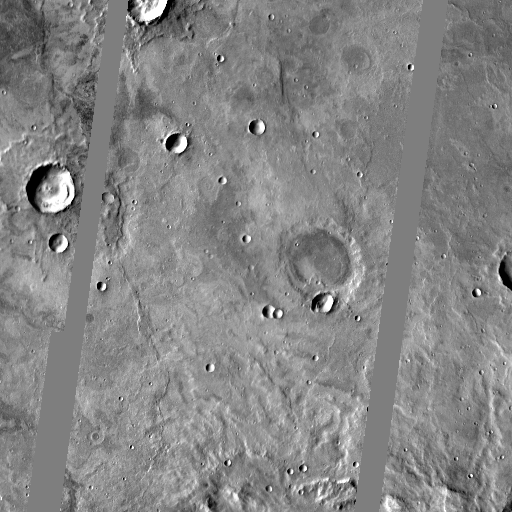
Crater classes present: Background, Other, Layered, Buried